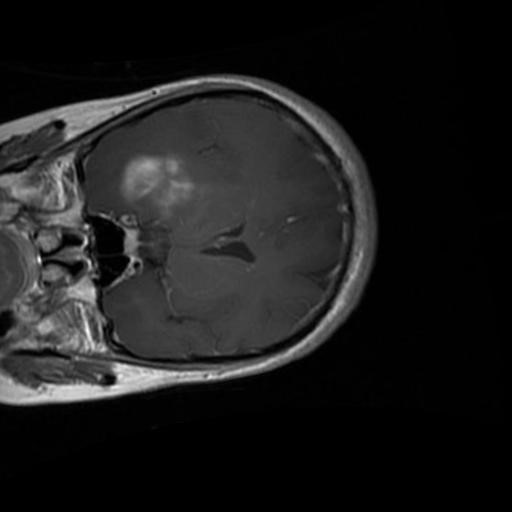
Label: brain_glioma